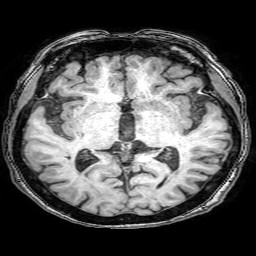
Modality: T1w
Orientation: coronal
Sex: female
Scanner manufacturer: philips
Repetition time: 0.008193 s
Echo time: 0.0038 s